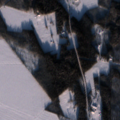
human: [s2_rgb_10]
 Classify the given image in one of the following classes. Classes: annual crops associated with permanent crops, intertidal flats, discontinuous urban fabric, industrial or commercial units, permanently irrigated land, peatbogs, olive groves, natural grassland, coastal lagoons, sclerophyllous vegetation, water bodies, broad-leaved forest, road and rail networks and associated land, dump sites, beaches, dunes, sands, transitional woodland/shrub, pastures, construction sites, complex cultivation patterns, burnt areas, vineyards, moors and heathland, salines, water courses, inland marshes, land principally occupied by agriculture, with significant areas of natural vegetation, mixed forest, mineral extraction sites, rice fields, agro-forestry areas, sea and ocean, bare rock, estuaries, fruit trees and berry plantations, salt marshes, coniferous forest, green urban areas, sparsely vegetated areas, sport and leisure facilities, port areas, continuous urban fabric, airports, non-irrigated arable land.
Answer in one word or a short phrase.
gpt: non-irrigated arable land, land principally occupied by agriculture, with significant areas of natural vegetation, broad-leaved forest, coniferous forest